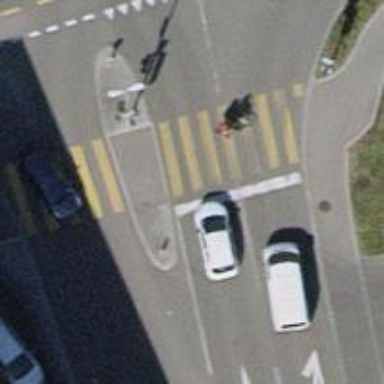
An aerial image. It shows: Crossing with traffic signals and pedestrian island.